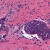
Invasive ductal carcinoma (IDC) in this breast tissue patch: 0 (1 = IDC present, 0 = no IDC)